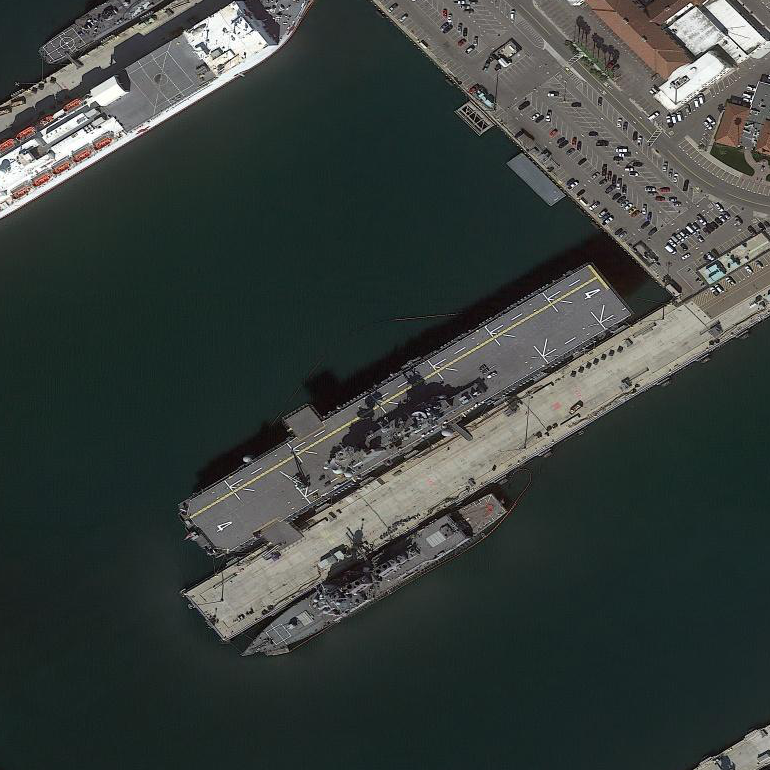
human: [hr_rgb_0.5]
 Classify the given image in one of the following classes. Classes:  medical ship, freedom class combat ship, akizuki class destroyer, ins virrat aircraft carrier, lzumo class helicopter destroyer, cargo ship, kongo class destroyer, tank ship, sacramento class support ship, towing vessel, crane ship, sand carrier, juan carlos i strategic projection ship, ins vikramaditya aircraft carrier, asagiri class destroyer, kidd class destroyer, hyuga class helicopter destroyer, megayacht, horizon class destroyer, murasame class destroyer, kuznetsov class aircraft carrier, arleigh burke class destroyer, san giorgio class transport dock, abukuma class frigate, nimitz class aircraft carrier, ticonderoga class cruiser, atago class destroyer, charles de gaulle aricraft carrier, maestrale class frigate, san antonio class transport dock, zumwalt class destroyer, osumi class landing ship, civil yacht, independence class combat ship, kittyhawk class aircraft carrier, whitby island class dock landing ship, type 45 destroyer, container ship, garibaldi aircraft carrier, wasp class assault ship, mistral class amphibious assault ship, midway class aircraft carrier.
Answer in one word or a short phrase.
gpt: Wasp class assault ship